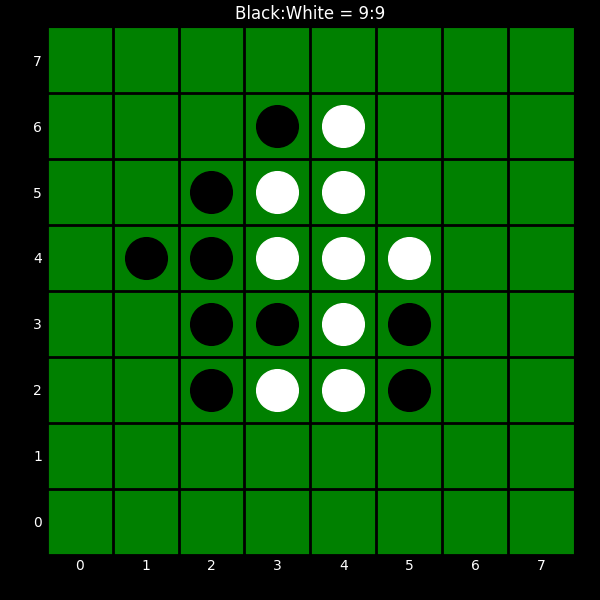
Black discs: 9
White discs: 9